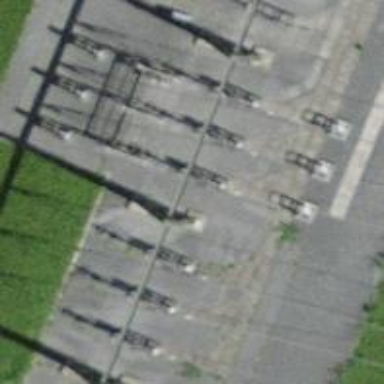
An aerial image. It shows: Cable for power transmission.